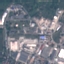
Land use / land cover: Industrial